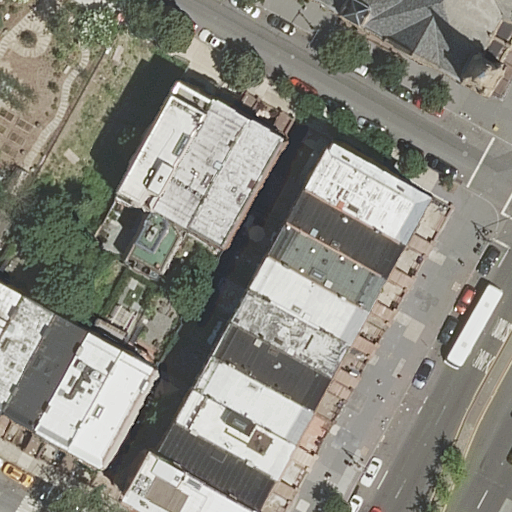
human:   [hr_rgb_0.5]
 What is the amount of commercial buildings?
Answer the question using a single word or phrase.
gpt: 0

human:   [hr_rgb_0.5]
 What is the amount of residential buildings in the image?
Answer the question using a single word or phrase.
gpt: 20

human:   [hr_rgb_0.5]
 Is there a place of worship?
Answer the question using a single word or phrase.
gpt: yes

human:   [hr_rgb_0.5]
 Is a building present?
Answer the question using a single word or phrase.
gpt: yes

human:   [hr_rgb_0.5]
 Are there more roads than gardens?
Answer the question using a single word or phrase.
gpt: yes

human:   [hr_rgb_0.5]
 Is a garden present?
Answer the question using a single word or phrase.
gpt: yes

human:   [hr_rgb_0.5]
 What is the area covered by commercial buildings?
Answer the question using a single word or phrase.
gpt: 0m2

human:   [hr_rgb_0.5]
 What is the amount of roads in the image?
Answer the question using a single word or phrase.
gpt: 4

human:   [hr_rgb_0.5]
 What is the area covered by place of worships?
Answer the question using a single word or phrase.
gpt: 390m2

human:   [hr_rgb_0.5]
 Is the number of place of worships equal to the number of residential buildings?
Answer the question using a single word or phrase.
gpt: no

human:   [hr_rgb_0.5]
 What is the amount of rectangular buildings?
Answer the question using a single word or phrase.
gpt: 17

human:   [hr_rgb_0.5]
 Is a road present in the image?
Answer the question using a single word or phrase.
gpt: yes

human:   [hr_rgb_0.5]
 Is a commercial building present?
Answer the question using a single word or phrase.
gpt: no

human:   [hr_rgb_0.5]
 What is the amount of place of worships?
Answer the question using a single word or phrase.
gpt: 1

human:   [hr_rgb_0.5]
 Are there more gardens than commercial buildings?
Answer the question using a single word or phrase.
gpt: yes

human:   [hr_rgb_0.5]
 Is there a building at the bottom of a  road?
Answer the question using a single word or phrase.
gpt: yes

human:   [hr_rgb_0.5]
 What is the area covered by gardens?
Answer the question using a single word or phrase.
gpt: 1202m2

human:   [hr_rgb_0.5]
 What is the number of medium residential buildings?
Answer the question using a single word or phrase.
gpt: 17

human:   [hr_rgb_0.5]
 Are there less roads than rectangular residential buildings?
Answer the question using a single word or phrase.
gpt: yes

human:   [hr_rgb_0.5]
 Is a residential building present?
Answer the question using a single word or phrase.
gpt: yes

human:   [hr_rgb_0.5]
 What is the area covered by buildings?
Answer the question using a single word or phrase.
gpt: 3528m2

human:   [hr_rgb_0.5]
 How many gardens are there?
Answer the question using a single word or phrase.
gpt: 1

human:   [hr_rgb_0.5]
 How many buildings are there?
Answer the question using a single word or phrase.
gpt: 20

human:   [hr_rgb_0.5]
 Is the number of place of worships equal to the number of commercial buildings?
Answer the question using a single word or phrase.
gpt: no

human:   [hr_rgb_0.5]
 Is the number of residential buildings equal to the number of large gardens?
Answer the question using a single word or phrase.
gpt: no

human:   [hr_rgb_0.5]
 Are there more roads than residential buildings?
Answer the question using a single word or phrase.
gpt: no

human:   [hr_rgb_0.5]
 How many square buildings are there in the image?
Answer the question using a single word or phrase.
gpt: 0

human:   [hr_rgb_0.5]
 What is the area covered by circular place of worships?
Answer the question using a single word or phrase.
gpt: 0m2

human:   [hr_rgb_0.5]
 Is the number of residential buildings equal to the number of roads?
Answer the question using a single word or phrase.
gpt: no

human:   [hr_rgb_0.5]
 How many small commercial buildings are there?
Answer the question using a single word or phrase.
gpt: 0

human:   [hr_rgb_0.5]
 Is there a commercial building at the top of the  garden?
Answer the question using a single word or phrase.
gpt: no

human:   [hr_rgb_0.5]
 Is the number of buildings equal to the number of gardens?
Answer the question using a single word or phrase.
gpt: no

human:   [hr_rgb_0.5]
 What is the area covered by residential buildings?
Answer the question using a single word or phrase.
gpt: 3528m2

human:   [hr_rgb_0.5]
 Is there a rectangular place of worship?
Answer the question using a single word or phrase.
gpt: yes

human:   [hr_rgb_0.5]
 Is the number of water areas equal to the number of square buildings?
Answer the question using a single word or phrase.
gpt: yes

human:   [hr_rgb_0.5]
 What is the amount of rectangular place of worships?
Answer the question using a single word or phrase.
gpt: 1

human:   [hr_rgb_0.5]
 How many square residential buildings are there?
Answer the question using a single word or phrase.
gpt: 0

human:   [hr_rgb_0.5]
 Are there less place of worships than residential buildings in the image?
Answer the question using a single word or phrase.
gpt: yes

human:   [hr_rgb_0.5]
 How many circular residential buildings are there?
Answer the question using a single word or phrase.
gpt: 0

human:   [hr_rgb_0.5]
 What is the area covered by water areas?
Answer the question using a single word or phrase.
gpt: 0m2

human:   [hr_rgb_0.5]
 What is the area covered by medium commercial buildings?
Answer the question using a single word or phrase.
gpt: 0m2

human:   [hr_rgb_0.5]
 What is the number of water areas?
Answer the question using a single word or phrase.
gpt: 0

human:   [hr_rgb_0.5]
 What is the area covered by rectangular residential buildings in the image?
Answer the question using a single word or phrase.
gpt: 2901m2

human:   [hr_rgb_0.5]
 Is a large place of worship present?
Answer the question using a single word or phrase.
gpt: no

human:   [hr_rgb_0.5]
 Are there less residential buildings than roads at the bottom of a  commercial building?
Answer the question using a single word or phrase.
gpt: no

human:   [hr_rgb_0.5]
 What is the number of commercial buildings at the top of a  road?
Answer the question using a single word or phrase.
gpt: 0

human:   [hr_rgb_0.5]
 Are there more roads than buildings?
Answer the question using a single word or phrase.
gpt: no

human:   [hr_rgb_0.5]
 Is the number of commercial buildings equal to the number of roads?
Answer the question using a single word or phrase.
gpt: no

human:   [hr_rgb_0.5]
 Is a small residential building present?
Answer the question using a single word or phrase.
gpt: yes

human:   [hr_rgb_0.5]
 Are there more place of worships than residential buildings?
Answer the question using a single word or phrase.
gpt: no

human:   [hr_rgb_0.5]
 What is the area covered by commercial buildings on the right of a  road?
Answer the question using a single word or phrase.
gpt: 0m2

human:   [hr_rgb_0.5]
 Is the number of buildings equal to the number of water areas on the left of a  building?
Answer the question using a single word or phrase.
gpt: no

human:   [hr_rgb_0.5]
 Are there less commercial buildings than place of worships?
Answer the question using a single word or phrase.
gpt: yes

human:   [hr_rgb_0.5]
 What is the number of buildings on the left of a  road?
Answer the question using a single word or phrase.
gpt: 19

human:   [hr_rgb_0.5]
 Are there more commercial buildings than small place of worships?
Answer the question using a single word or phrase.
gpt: no

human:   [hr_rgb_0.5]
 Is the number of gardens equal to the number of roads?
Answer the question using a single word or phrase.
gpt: no

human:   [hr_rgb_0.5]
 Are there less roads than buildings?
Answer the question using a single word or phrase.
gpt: yes

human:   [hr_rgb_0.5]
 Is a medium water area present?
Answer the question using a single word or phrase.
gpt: no

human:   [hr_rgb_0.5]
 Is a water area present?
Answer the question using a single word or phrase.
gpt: no

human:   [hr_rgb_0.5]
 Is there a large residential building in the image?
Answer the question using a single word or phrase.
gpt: no

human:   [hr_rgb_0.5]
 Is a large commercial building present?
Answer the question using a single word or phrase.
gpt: no

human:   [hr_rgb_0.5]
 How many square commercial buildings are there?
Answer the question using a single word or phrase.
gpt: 0

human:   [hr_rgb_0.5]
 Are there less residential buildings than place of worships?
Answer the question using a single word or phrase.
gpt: no

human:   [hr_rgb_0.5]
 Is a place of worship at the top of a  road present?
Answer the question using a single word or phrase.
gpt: yes